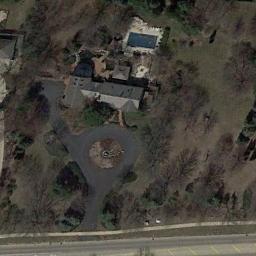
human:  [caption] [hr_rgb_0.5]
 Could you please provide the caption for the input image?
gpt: The sparse residential  is surrounded by trees .

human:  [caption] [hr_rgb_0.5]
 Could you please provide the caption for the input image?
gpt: The sparse residential is on the bare land next to some trees and a road .

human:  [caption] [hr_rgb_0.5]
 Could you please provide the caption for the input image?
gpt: There is a house by the road, With a few trees behind it .

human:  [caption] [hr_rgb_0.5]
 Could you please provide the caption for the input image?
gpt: There are several houses of various sizes and many withered trees in a sparse residential area .

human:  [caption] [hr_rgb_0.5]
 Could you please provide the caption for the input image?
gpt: A sparse residential area with many brown trees and several buildings .